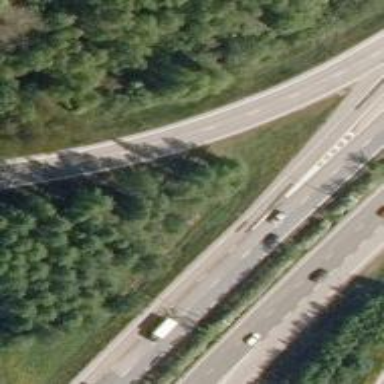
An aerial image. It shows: Asphalt motorway link.